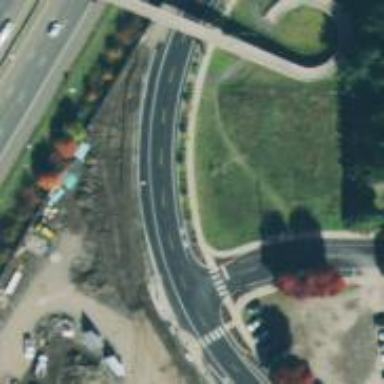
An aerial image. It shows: Footway along the road.